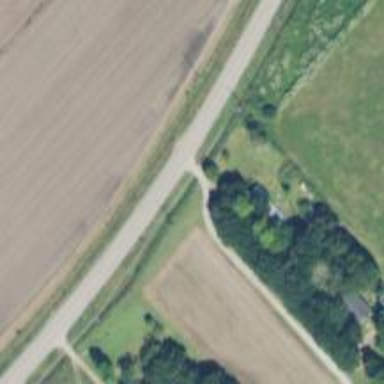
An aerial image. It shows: Tertiary road.